Interaction volume radius: 10 \u00c5
Interaction volume height: 15 \u00c5
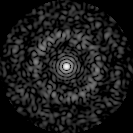
Disorder parameter: 0.8117